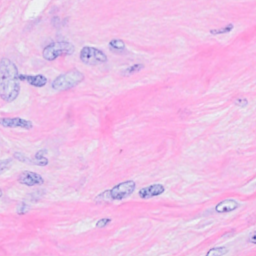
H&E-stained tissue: Breast